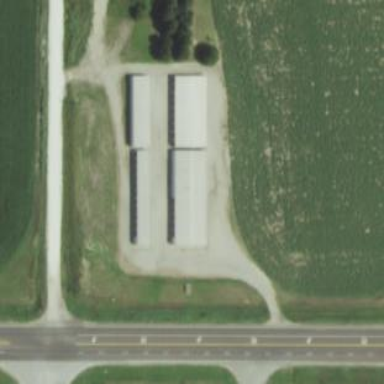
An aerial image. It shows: Storage facility.